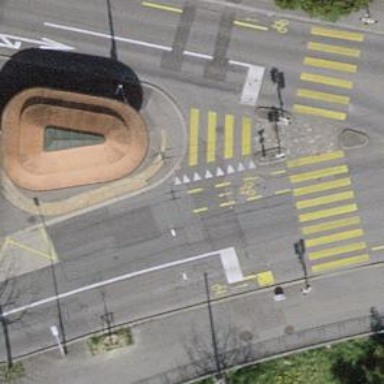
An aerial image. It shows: Kerb barrier.